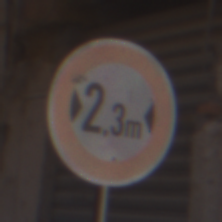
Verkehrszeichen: TatsaechlicheBreite2Komma3
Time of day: MorningAfternoon
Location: Outdoor (Urban)
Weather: Clear
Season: NotSpecified
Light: Natural